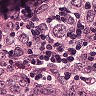
Metastatic tissue present: yes